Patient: sex M, age 64
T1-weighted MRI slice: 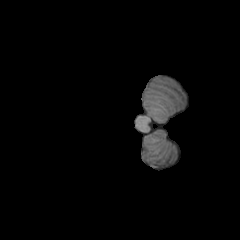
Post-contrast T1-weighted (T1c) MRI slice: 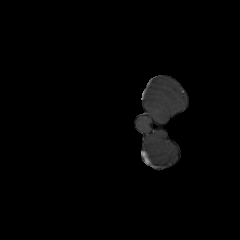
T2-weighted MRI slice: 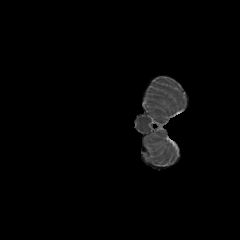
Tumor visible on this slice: no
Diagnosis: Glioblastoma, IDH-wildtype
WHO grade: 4